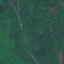
Label: Forest